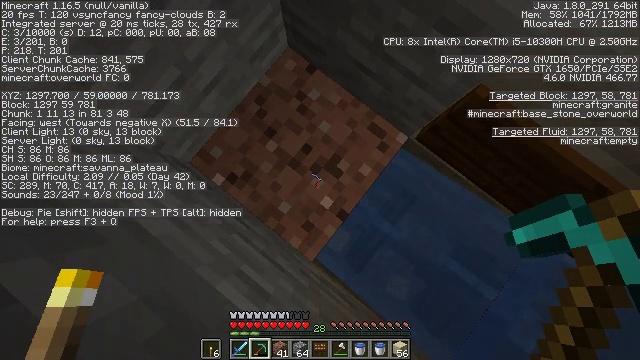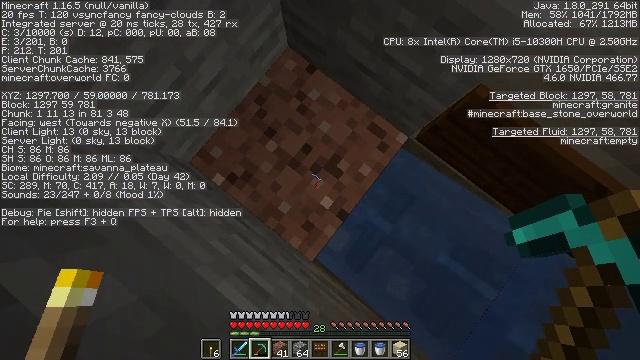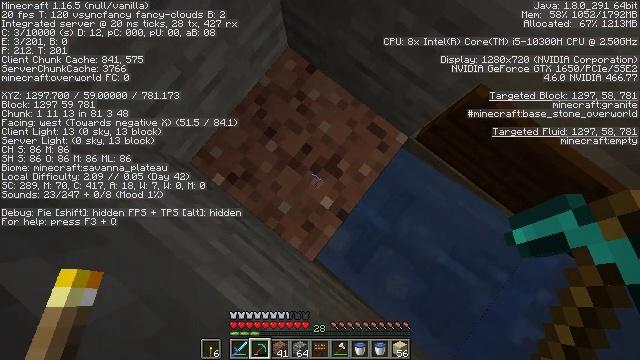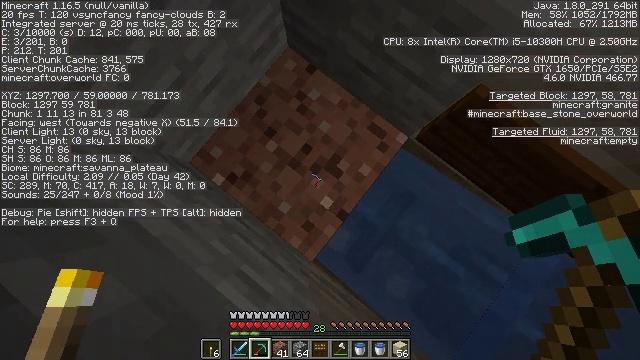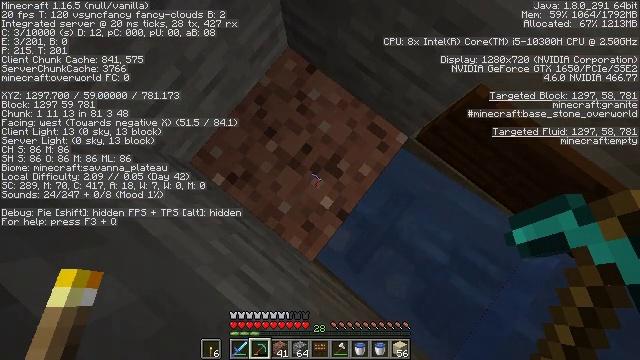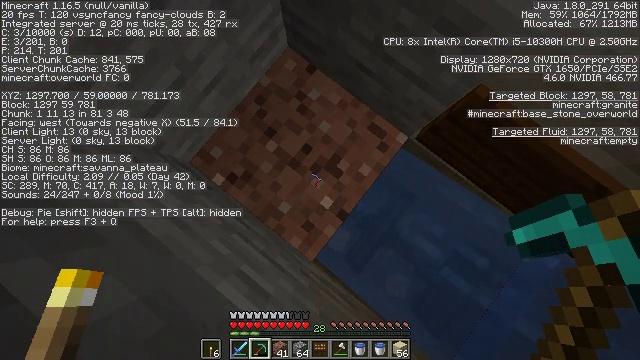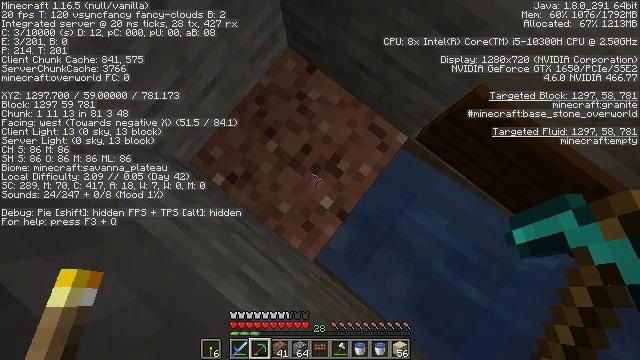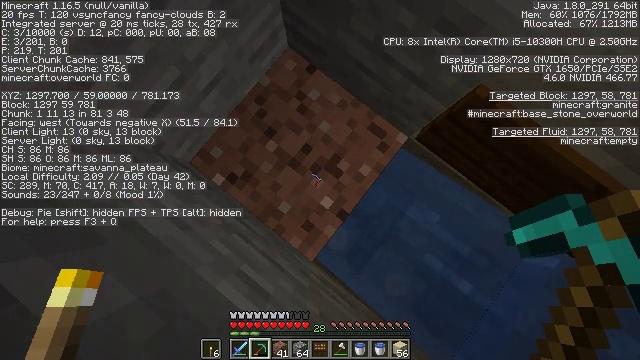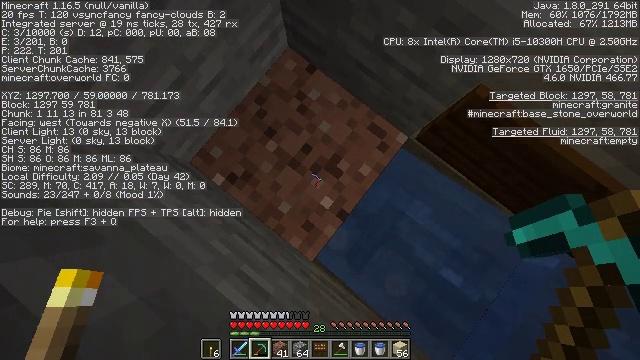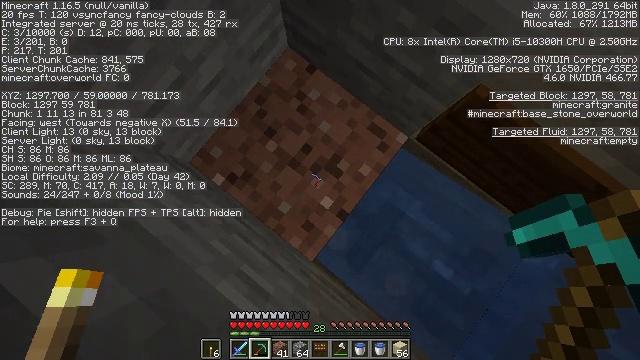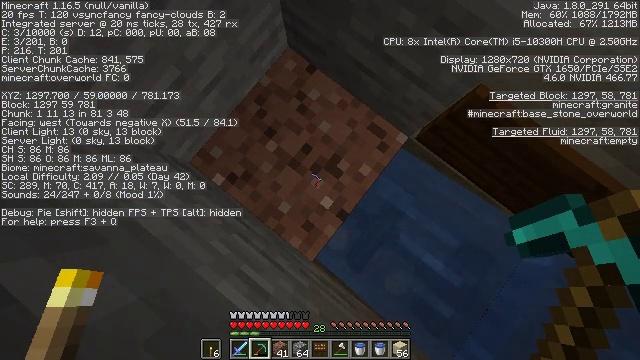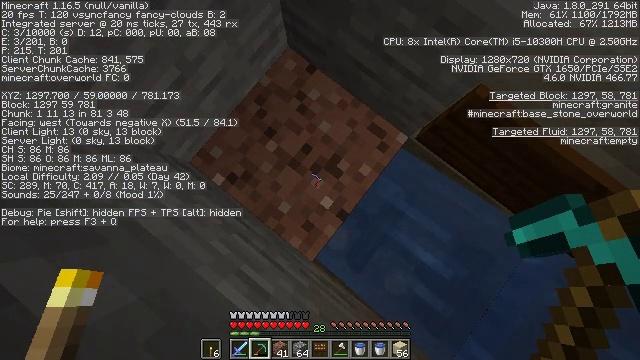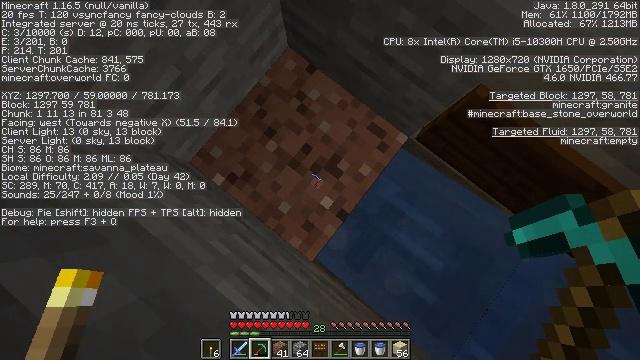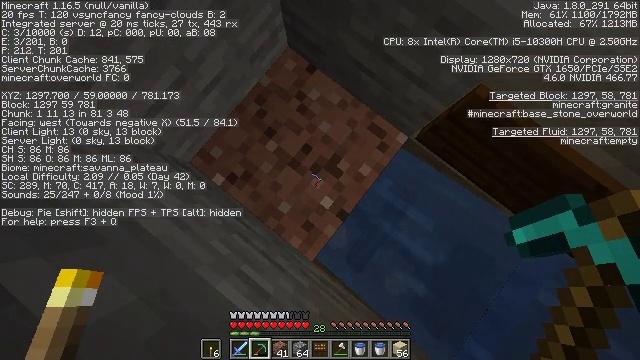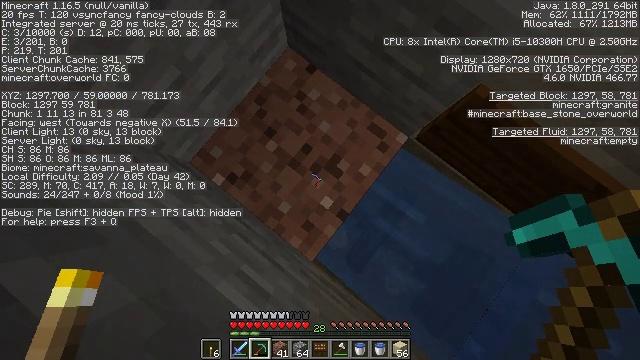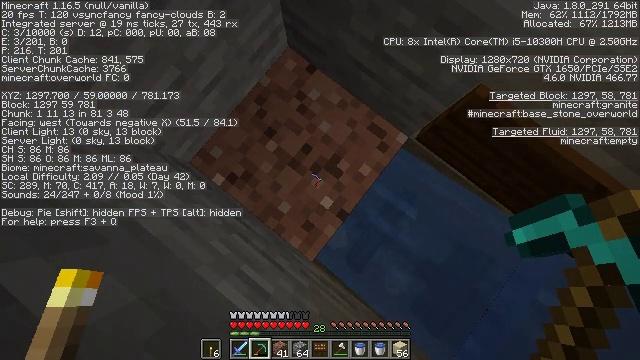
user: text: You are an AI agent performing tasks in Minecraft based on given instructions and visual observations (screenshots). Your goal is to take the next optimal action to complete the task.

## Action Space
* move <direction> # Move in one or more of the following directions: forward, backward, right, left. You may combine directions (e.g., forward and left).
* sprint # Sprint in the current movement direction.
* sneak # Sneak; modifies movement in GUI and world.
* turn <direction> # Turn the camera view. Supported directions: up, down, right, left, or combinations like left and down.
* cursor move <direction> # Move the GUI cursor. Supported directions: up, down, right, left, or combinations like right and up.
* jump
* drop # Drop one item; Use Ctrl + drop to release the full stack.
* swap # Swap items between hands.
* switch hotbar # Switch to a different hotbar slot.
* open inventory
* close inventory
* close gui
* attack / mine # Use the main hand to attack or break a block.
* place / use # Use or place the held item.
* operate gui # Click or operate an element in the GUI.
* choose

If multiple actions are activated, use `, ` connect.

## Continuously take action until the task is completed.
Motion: motion action
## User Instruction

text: Mine the wall torch to remove it.
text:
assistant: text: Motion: no_op
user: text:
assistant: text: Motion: no_op
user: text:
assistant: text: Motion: no_op
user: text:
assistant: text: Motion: no_op
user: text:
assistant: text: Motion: no_op
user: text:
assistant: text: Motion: no_op
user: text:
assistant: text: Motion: no_op
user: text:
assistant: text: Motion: no_op
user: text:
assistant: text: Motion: no_op
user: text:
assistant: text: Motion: no_op
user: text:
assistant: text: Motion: no_op
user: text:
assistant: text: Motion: no_op
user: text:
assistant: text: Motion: no_op
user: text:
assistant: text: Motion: no_op
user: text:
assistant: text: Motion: no_op
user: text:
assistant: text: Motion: no_op
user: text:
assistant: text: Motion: no_op
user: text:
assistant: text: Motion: no_op
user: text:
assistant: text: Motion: no_op
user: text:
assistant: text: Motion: no_op
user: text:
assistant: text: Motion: no_op
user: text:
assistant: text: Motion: no_op
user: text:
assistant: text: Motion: no_op
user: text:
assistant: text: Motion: no_op
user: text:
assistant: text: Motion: no_op
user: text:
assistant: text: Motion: no_op
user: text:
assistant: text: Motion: no_op
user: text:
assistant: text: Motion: no_op
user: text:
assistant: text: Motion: no_op
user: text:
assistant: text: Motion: no_op